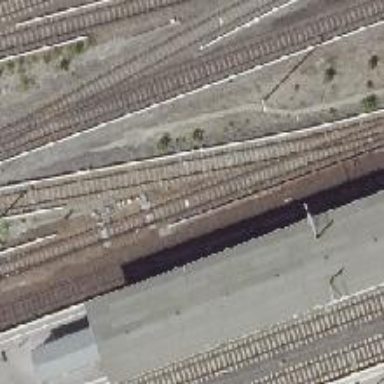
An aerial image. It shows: Railway switch with the turnout on the right side.